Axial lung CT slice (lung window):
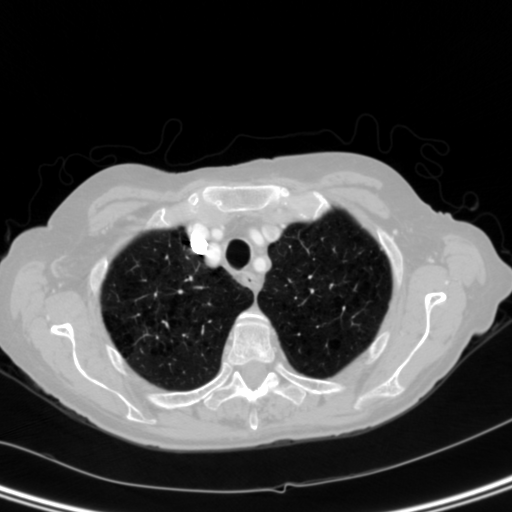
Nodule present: no